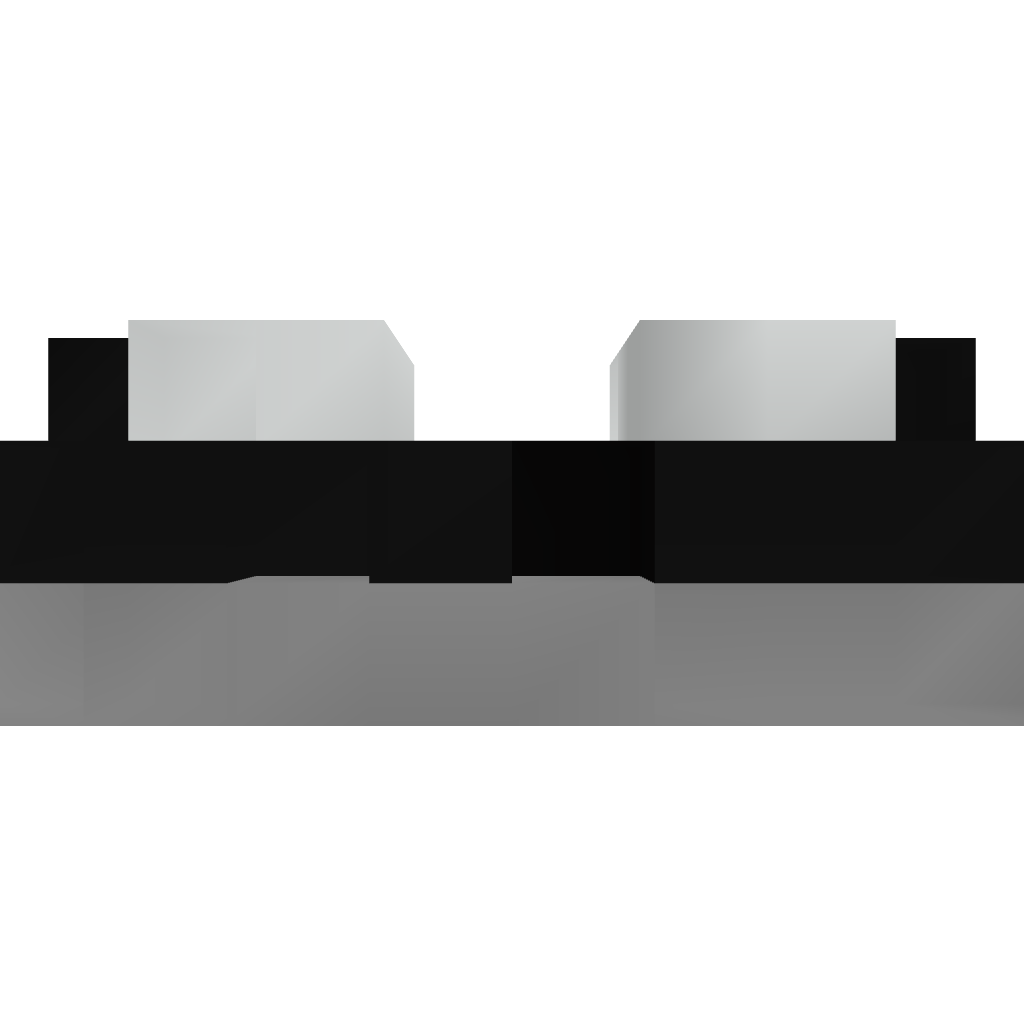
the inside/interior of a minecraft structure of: simple piston door